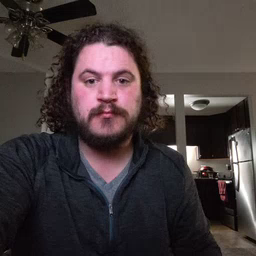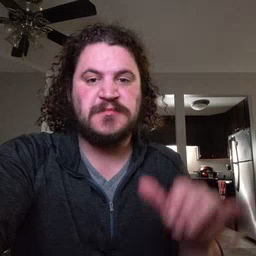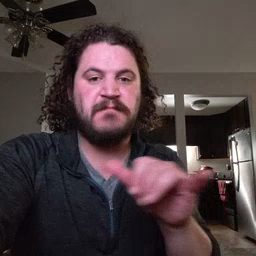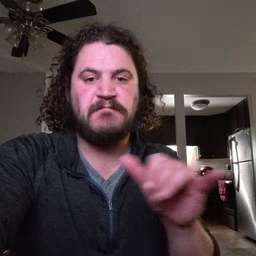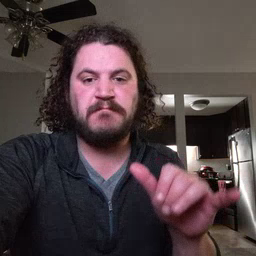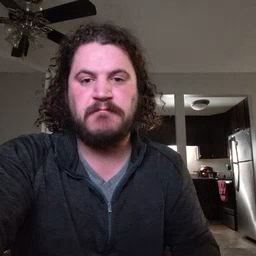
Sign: same